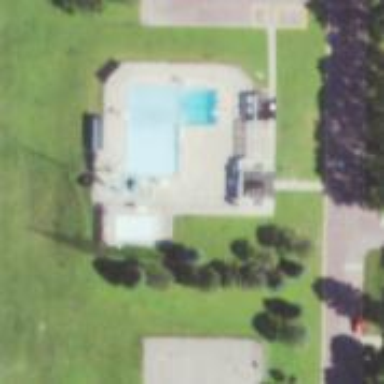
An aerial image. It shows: Sports center specializing in swimming activities located on leisure land.